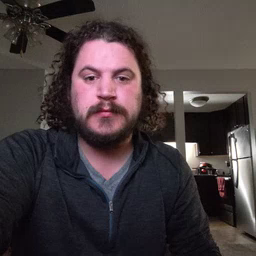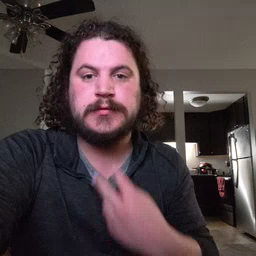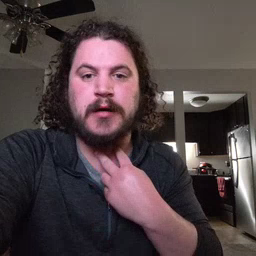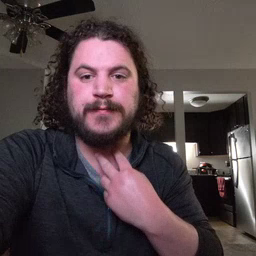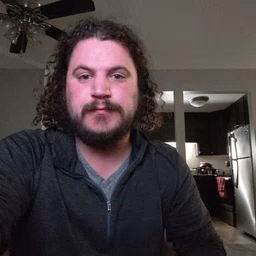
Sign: stuck